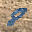
Label: 8